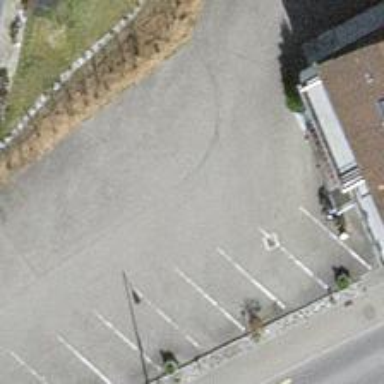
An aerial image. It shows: Restaurant.